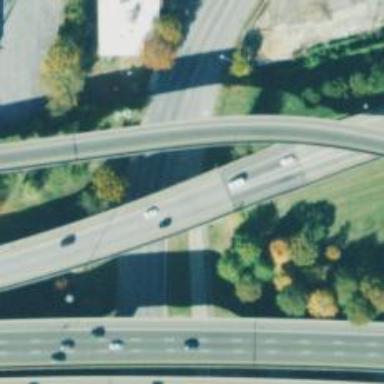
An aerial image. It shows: Motorway link.